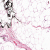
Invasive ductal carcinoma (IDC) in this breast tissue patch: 0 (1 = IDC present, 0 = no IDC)